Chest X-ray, PA view. Patient: 57 years old, sex F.
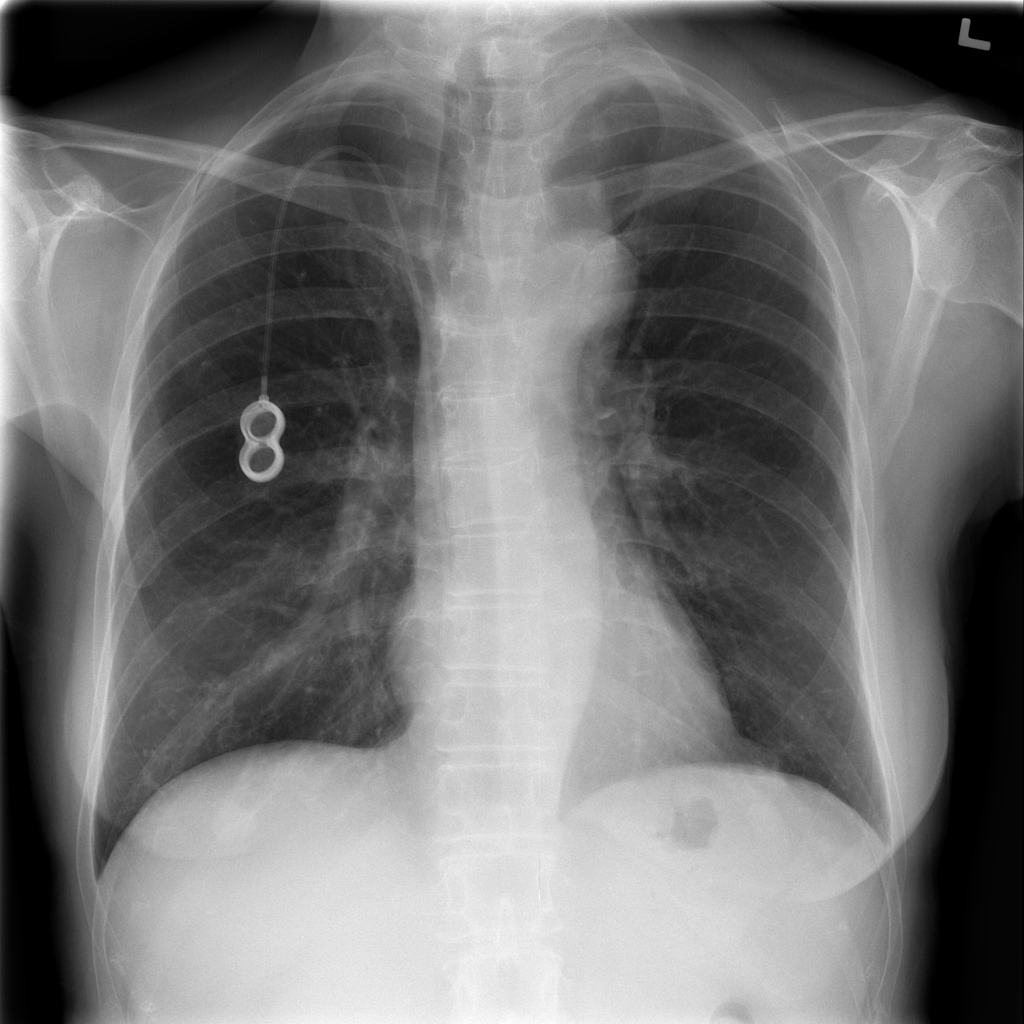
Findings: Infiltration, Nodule